Field crop: maize
Growth stage: 2
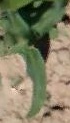
Species: maize